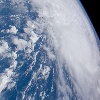
Label: cloud